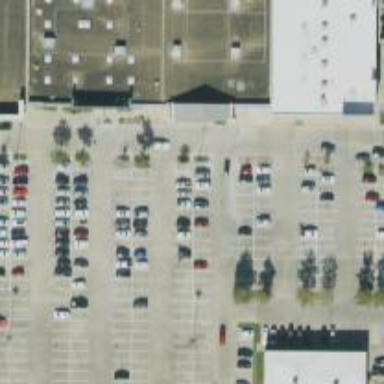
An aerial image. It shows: Parking space.